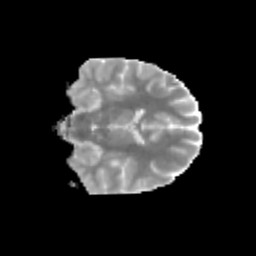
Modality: MD
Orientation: coronal
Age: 13
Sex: female
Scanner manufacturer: siemens
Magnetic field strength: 3 T
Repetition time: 3.8 s
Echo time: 0.07 s